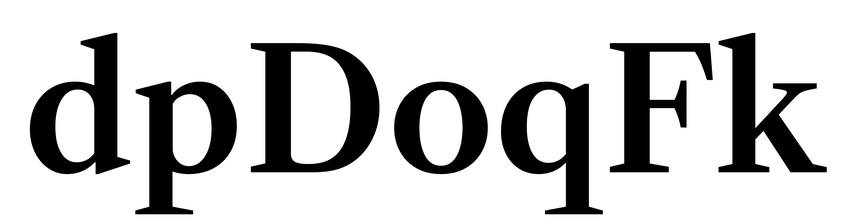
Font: LibreCaslonText_SemiBold